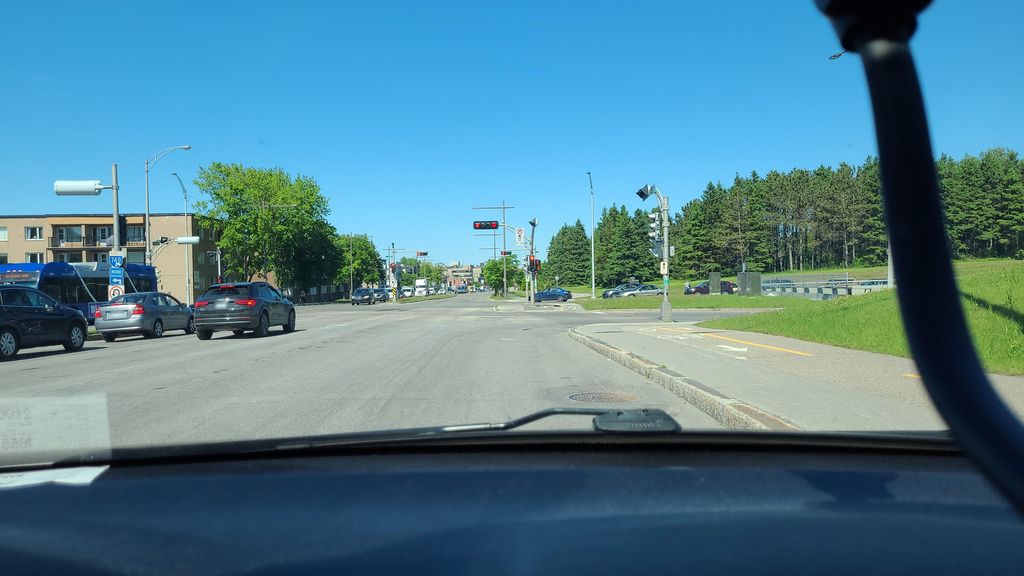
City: quebec_city